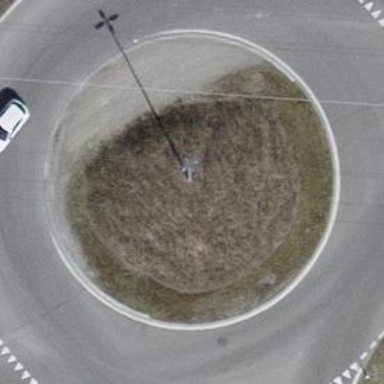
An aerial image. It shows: Roundabout at primary highway.